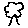
Label: tree